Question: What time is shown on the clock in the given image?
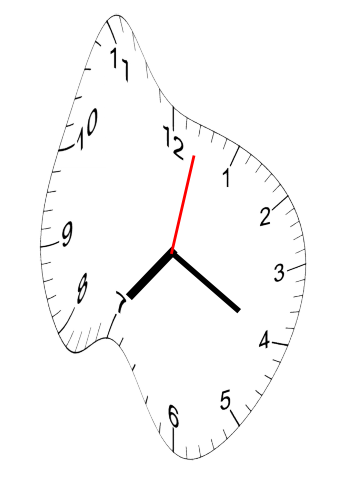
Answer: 07:20:02